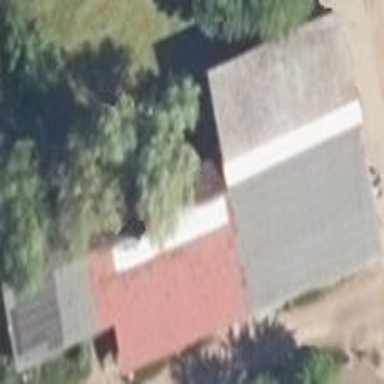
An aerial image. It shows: Stable building.